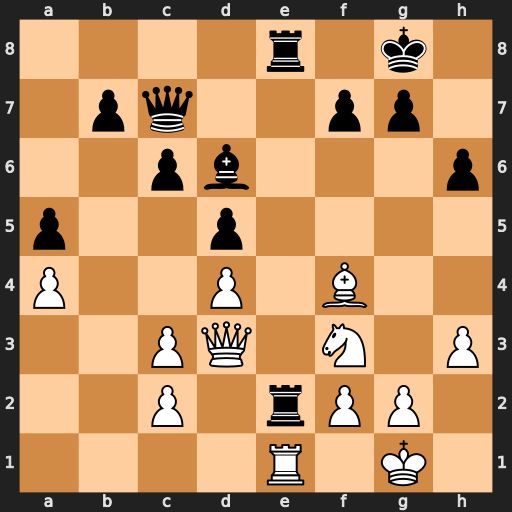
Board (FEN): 4r1k1/1pq2pp1/2pb3p/p2p4/P2P1B2/2PQ1N1P/2P1rPP1/4R1K1
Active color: w
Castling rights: -
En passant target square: -
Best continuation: Rxe2 Rxe2 Bxd6 Re1+ Nxe1